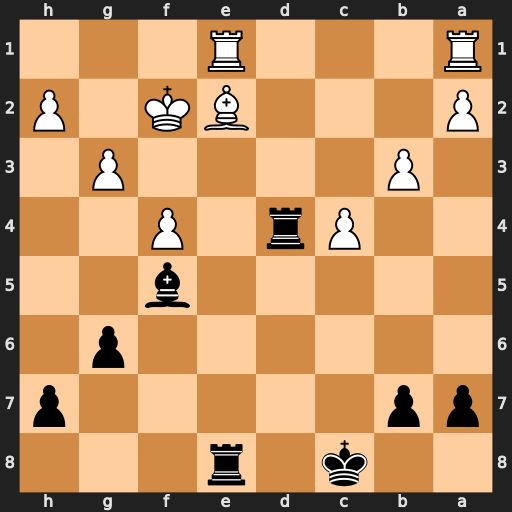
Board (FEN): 2k1r3/pp5p/6p1/5b2/2Pr1P2/1P4P1/P3BK1P/R3R3
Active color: b
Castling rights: -
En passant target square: -
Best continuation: Rd2 Rad1 Rexe2+ Rxe2 Rxd1